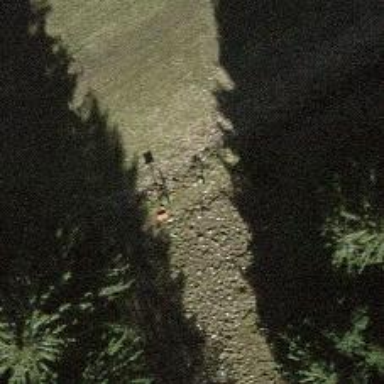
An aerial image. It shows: View of pole with roofed pipeline marker.